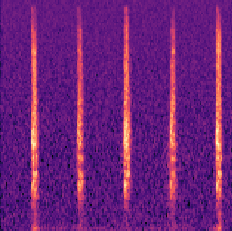
Sound class: Clock tick